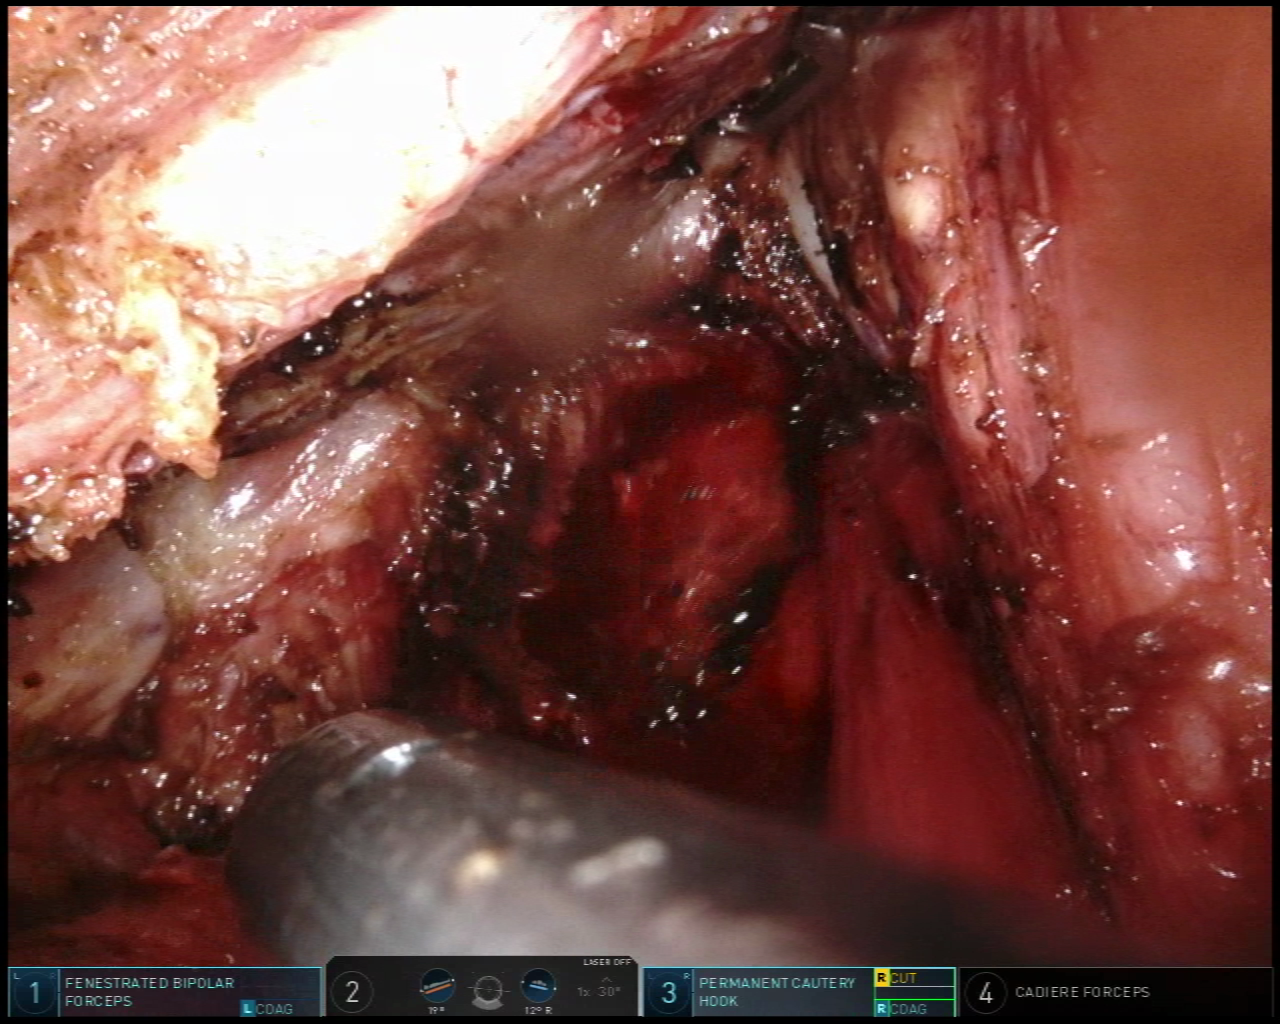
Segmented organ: vesicular_glands
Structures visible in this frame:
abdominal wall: no
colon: no
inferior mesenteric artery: no
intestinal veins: no
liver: no
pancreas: no
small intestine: no
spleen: no
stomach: no
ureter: no
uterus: no
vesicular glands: yes